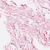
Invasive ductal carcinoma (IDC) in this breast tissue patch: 0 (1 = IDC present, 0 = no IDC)